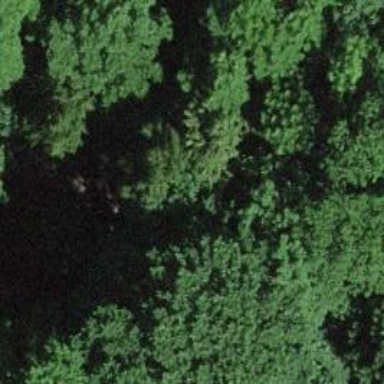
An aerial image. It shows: Forestry vehicle on track.